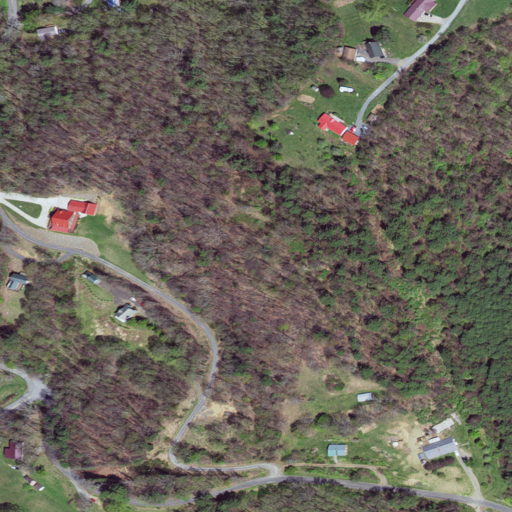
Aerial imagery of mountain in Virginia named Poplar Knob containing deciduous forest, open development, mixed forest, pasture, shrub, low intensity development, and medium intensity development